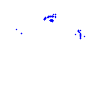
Particle: pion